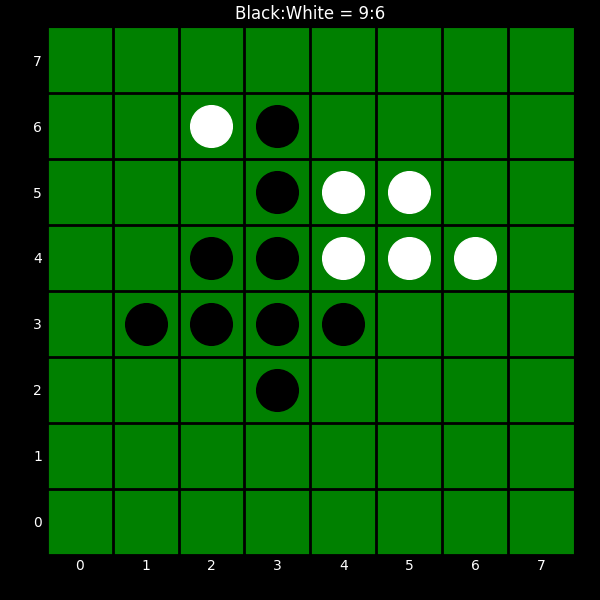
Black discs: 9
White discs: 6